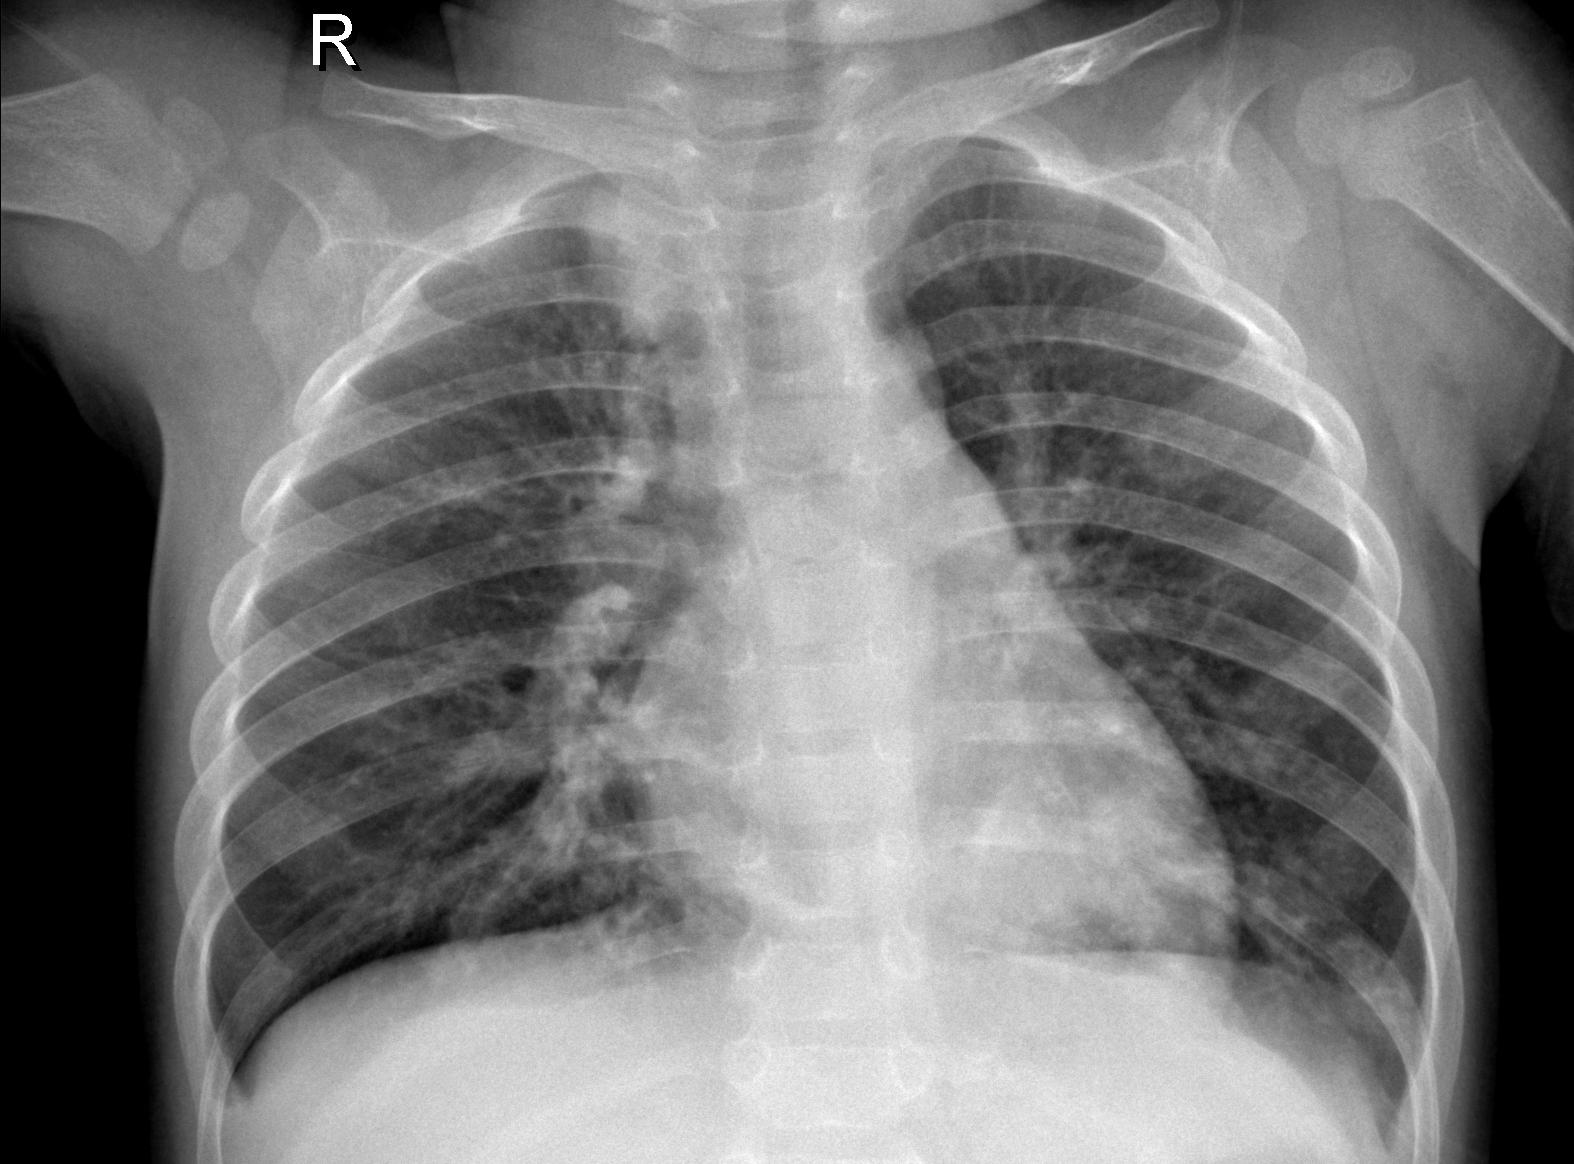
Diagnosis: PNEUMONIA